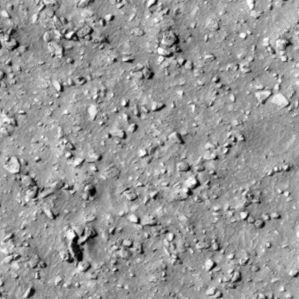
Label: non_frost